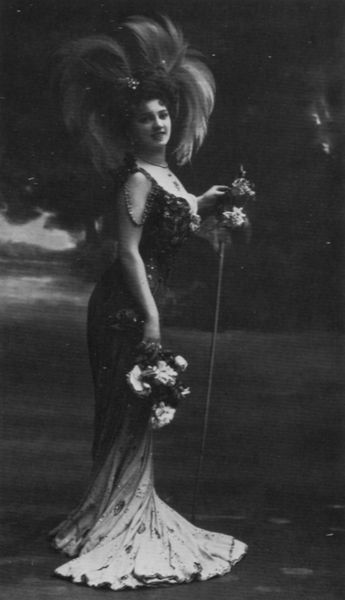
Titel: Arlette Dorgère, Schauspielerin, im Bühnenkostüm
Künstler: Atelier Nadar
Institution: unbekannt
Schlagwörter: baum, feder, haut, himmel, schatten, wasser, weiß, wolken, bäume, landschaft, see, ausschnitt, blume, blumen, brust, frankreich, frau, grau, haar, hut, kleid, licht, paris, profil, schwarz, dame, park, schirm, mode, rock, arm, falten, federn, gesicht, haarschmuck, stehen, bildnis, portrait, porträt, ferne, büsche, pose, stehend, bühne, theater, tänzerin, lippen, perlen, wald, stock, garten, federbusch, federhut, schleppe, stab, dekor, robe, strauss, dekolleté, abendkleid, blumenstrauß, foto, fotografie, photographie, schulterfrei, schwarzweiß, schwert, degen, posieren, kopfputz, künstlerin, photo, blumenkranz, dekollté, drehung, aufnahme, schwund, ballkleid, schauspielerin, kledi, gaze, dekoltait, federnhut, s linie